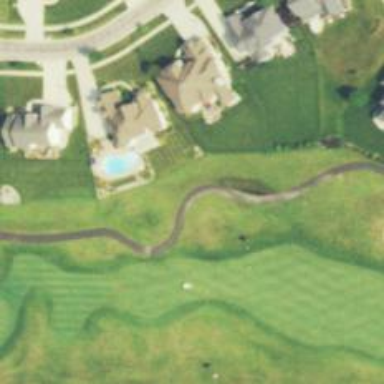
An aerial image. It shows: Well-maintained footway resembling grade1 track. It is path in golf course.